Question: My page layout (application template) looks like this (simplified):

I use it for different routes (offer list + offer detail, customer list + customer detail). Lists are shown in the sub-navigation outlet.
My router's code:
'''
App.Router.map(function () {
//...
this.resource('offers', function () {
this.resource('offer', { path: '/:offer_id' });
});
}
'''
My Routes:
'''
App.OffersRoute = Ember.Route.extend({
model: function () {
return App.Offer.find();
},
renderTemplate: function (controller, model) {
this.render('offer-list', {
into: 'application', outlet: 'sub-navigation', controller: 'offers' });
this.render('offer-list-title', { into: 'application', outlet: 'page-title' });
this.render('offer-list-content', { into: 'application' });
}
});
App.OfferRoute = Ember.Route.extend({
model: function (params) {
return App.Offer.find(params.offer_id);
},
renderTemplate: function () {
this.render('offer-title', { into: 'application', outlet: 'page-title' });
this.render('offer-content', { into: 'application' });
}
});
'''
Now this works so far.
'''
http://.../#/offers
'''
shows the list and the title "Offer summary" and static html content. I click on one of the offers in the list, going to
'''
http://.../#/offers/23
'''
all okay: it still shows the list of offers in the sub-navigation area and the correct title and the content of the offer.
If I return to the
'''
http://.../#/offers
'''
page (using a #linkTo helper on a menu), then the {{outlet}} / content area becomes empty (not the static html from before) and the title is still the title in {{page-title}} of the offer/23 route.
How can I let my app "re-render" the template as defined in the OffersRoute 'renderTemplate()'?
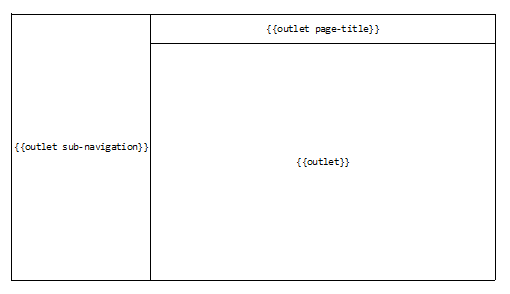
Answer: Using the built-in 'Index' routes and maintaining the 'ApplicationRoute' -> 'OffersRoute' -> 'OfferRoute' hierarchy will solve your issue.
If you turn on the router transition logging you will see that when navigating to 'Offers' you are actually entering the 'Offers.Index' route:
'''
App = Ember.Application.create({
LOG_TRANSITIONS: true
});
'''
This means that you can set your static Offers title and set the static Offers content in 'OffersIndexRoute' and it will be correctly set the first time and set again if you link back to it from inside of an offer detail page. For this to work you also must preserve the 'ApplicationRoute' -> 'Offers' -> 'Offer' '{{outlet}}' hierarchy by not directly rendering everything into the 'ApplicationRoute''s '{{outlet}}'. The reason you must preserve this hierarchy is that by rendering the child ('Offer' template) directly into the 'Application' template you remove the 'Offers' template and when you try to go back to the 'OffersRoute' its template has been removed and it shows nothing.
## Index route
Use 'OffersIndexRoute' to fill in the 'ApplicationRoute''s '{{outlet}}' and the '{{outlet page-title}}'.
JS:
'''
//this renders the title and the main content for Offers
App.OffersIndexRoute = Ember.Route.extend({
renderTemplate: function (controller, model) {
this.render('offer-list-title', { into: 'application', outlet: 'page-title' });
this.render();
}
});
App.OffersRoute = Ember.Route.extend({
model: function () {
return App.Offer.find();
},
renderTemplate: function (controller, model) {
this.render('offer-list', {
into: 'application', outlet: 'sub-navigation', controller: 'offers' });
// render this in OffersIndexRoute instead
//this.render('offer-list-title', { into: 'application', outlet: 'page-title' });
this.render('offer-list-content', { into: 'application' });
}
});
'''
Handlebars:
'''
<script type="text/x-handlebars" data-template-name="offer-list-content">
{{outlet}}
</script>
<script type="text/x-handlebars" data-template-name="offers/index">
Offers content
</script>
'''
The outlet in the 'offers-list-content' will be filled in by the 'OffersIndexRoute' or by the 'Offer' template, depending on what the current route is.
## Maintaining {{outlet}} hierarchy
Allow the 'OfferRoute' to render it's content template into the 'OffersRoute' template instead of forcing it into the 'ApplicationRoute'.
'''
App.OfferRoute = Ember.Route.extend({
model: function (params) {
return App.Offer.find(params.offer_id);
},
renderTemplate: function () {
this.render('offer-title', { into: 'application', outlet: 'page-title' });
// preserve the hierarchy and render into the Offers {{outlet}}, which is the default
//this.render('offer-content', { into: 'application' });
this.render('offer-content');
}
});
'''
<URL>